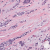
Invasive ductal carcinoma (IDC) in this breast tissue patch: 1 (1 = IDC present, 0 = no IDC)